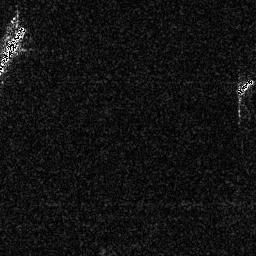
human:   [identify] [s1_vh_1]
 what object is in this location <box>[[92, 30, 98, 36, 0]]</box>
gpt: <ref>1 small ship at the right</ref>